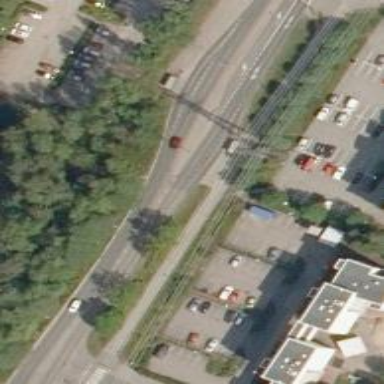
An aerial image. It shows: Secondary road with separate asphalt sidewalk.